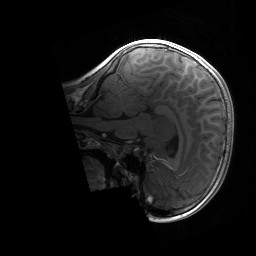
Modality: T1w
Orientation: sagittal
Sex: female
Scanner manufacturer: siemens
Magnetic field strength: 3 T
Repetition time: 1.9 s
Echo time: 0.00243 s